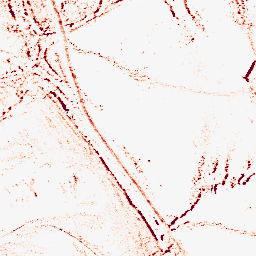
Category: morphological
Decomposition family: morphological_rect
Decomposition parameters: operation: opening
width: 5
height: 3
Upsampling method: cubic_catmull_rom
Upsampling parameters: scale: 8
Upsampling scale: 8